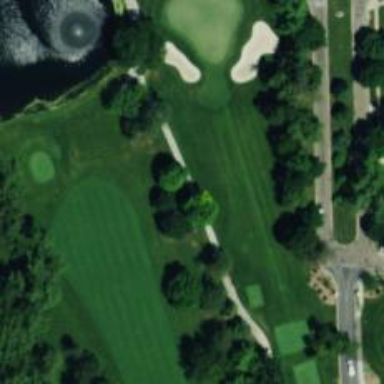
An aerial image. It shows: Well-maintained path for golf carts. The track type is grade1.